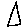
Label: triangle